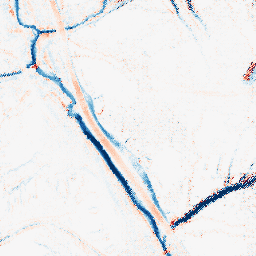
Category: morphological
Decomposition family: morphological
Decomposition parameters: operation: average
size: 5
Upsampling method: regularized
Upsampling parameters: scale: 4
lambda_reg: 0.1
Upsampling scale: 4